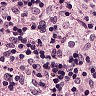
Metastatic tissue present: no